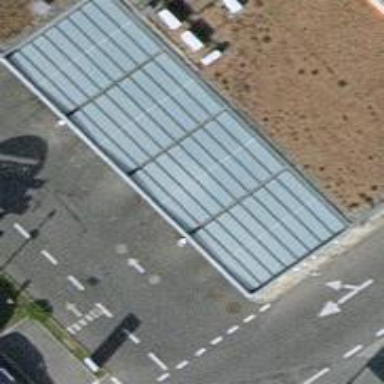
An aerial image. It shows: Car wash facility.